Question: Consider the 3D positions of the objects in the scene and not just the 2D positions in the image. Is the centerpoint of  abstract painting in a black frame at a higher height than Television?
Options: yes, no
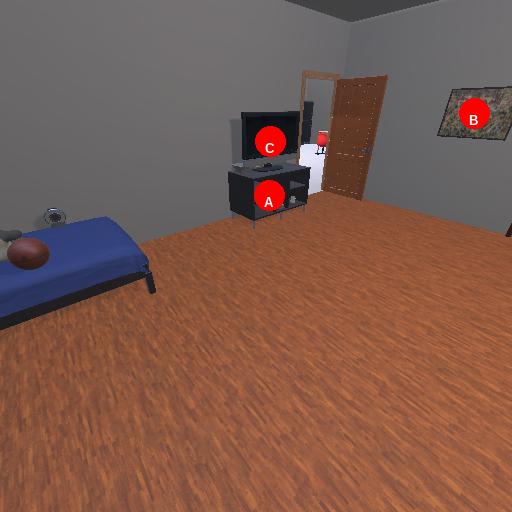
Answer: yes